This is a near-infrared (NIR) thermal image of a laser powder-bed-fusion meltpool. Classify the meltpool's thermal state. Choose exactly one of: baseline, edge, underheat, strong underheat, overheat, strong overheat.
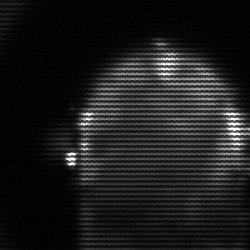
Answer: baseline